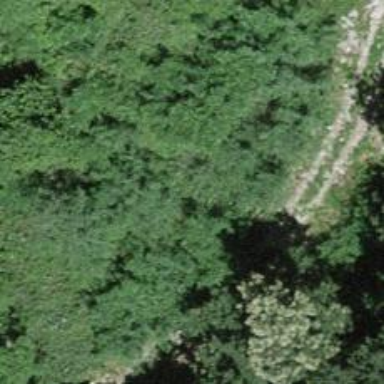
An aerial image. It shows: Path.